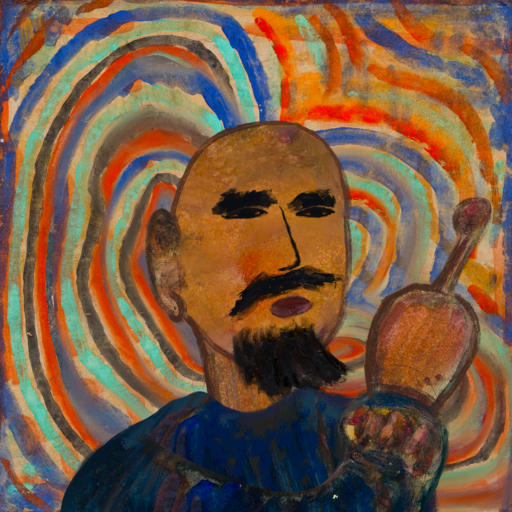
Background: Sisters, Head And Neck Side: Pipe, Face Side: Mosgoul, Bust: Pipe, Hair Side: Blank, Head Accessory: Blank, Second Necklace: Blank, Necklace: Blank, Baby: Blank